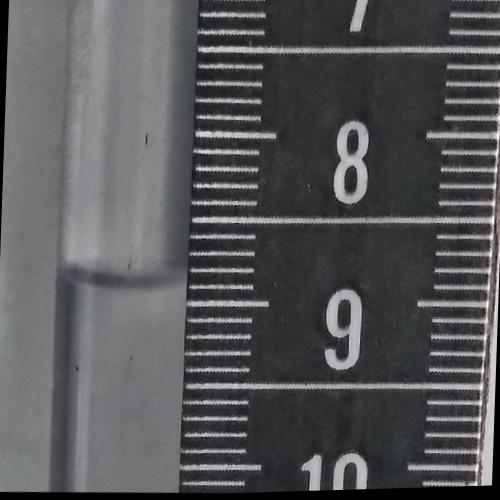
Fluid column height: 8.9 cm